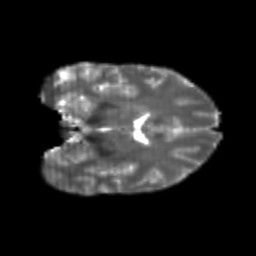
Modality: T2w
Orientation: coronal
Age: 25
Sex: female
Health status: healthy
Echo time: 0.074 s